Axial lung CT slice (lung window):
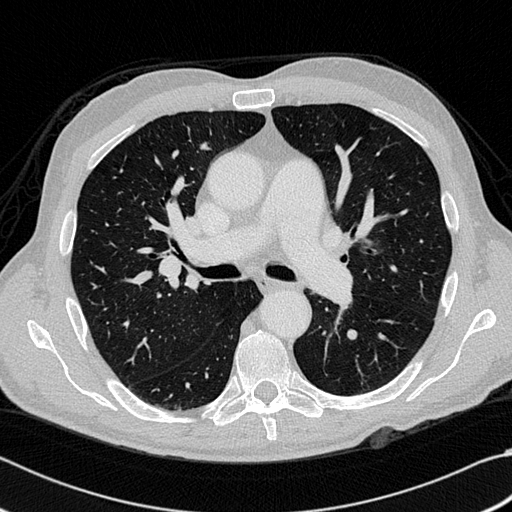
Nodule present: no